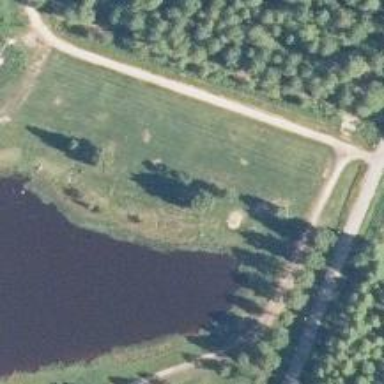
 perfect for leisurely sports activities."